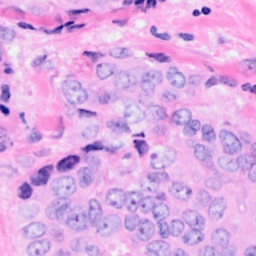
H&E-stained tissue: Breast